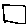
Label: square